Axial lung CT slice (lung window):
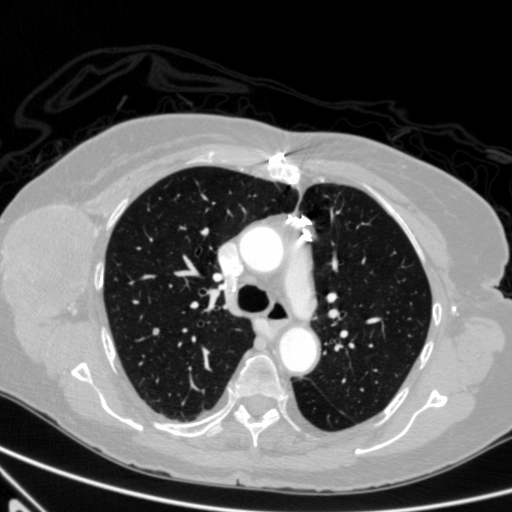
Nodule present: no